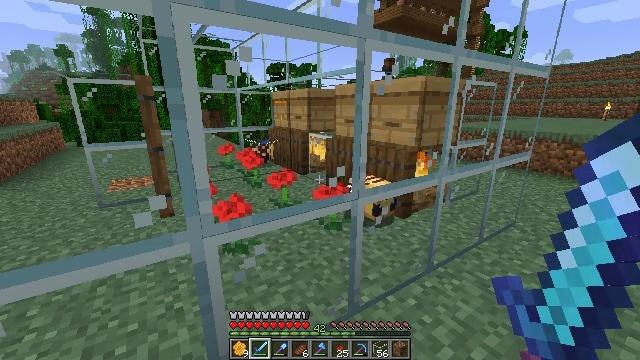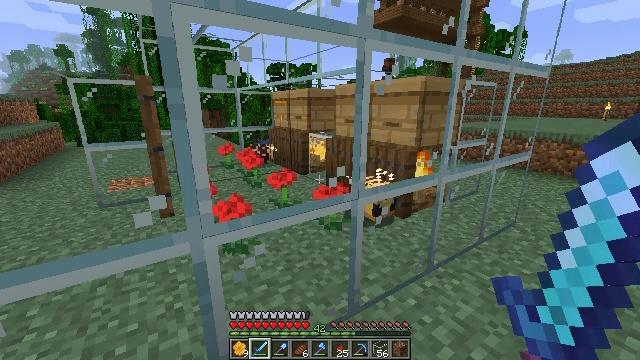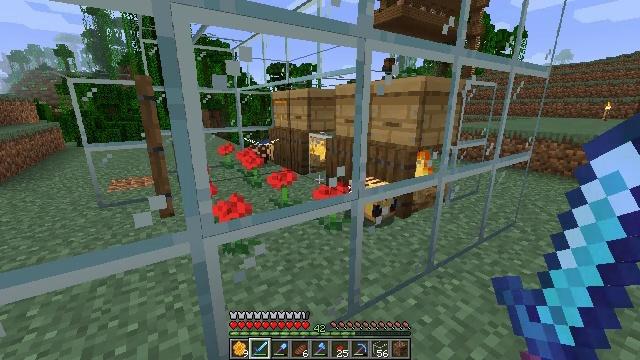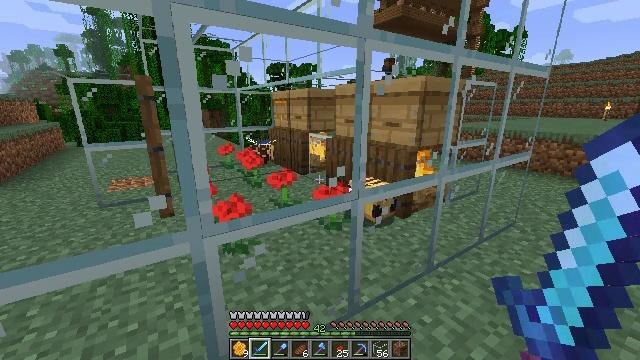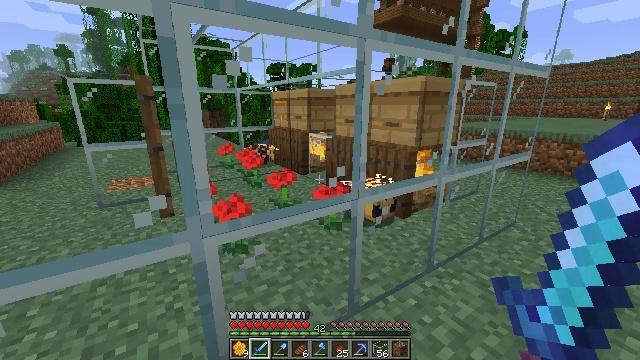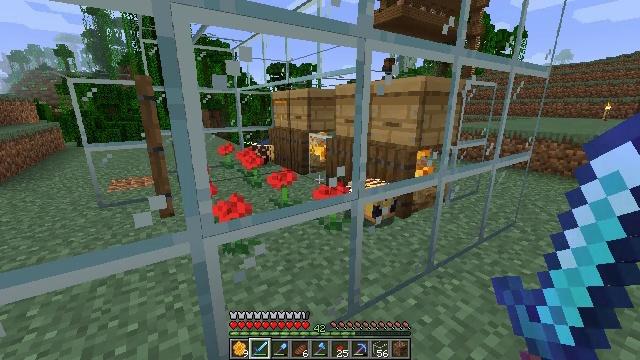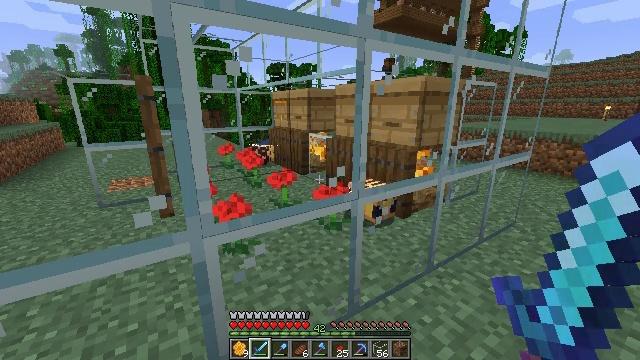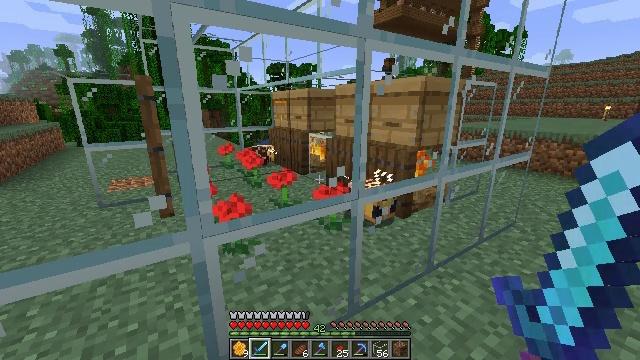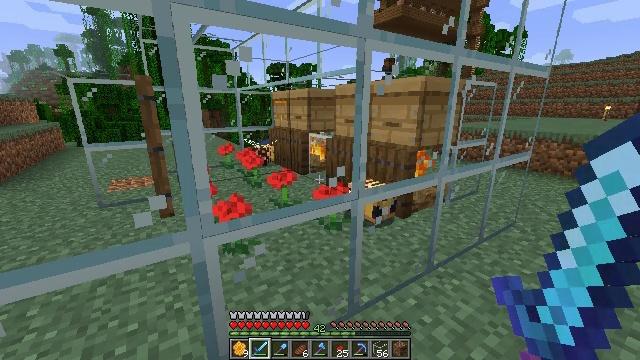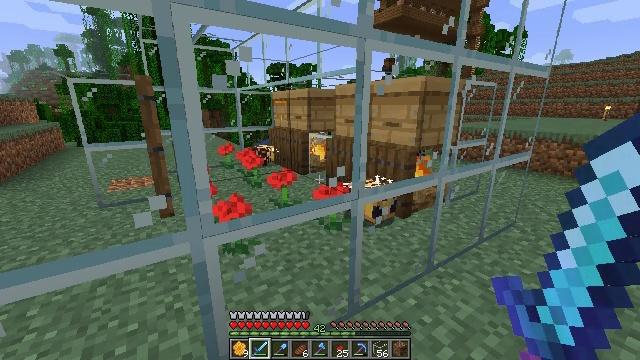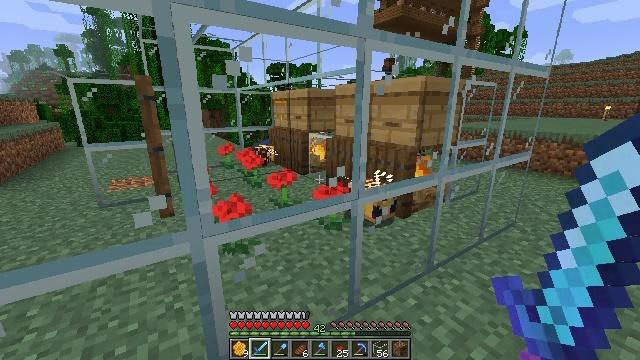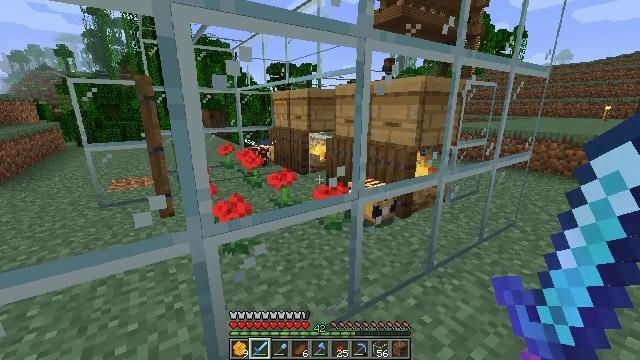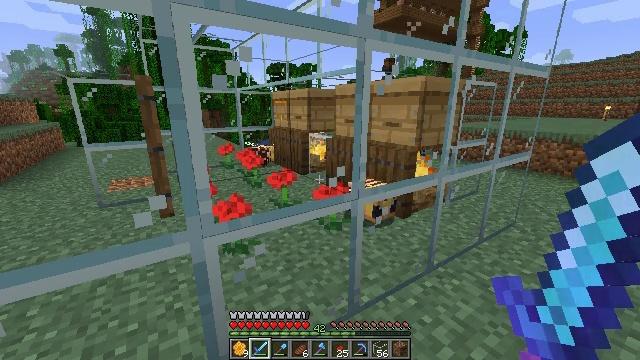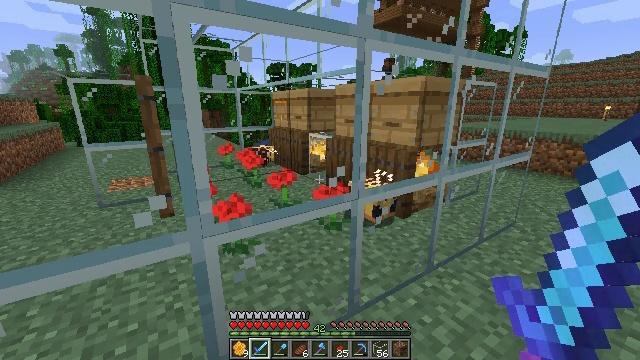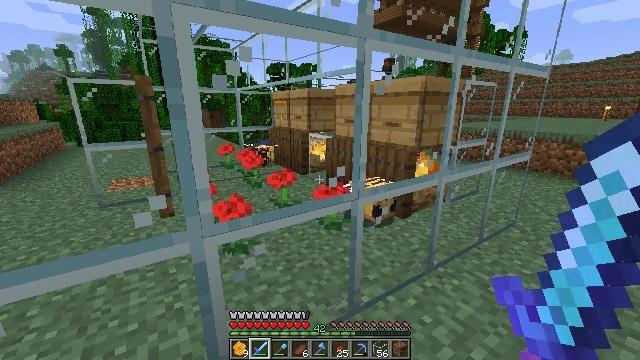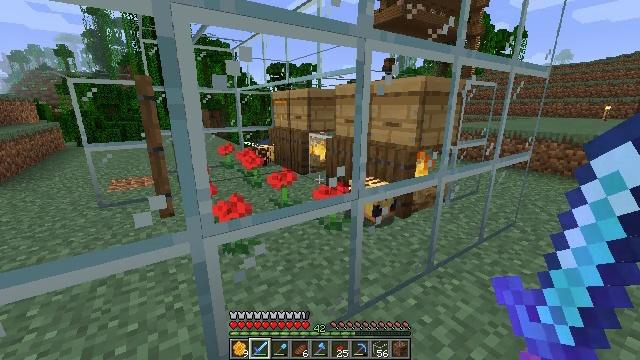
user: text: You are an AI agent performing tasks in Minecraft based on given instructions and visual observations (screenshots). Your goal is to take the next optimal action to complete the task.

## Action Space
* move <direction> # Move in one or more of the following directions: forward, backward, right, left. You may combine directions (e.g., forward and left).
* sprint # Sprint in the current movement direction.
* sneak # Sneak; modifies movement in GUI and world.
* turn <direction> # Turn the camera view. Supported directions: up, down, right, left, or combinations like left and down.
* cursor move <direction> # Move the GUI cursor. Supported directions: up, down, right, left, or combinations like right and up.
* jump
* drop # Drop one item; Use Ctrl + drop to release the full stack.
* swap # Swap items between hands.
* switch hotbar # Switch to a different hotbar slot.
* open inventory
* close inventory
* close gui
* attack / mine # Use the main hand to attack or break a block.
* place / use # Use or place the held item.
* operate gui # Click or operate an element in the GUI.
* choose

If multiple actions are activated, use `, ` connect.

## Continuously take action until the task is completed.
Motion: motion action
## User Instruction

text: Collect the beehive for bees.
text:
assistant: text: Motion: no_op
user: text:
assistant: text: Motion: no_op
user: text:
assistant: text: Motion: no_op
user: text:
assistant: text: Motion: no_op
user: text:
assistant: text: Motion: no_op
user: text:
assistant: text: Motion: no_op
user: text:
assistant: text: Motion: no_op
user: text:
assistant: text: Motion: no_op
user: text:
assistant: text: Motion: no_op
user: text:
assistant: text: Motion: no_op
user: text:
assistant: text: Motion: no_op
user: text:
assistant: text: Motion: no_op
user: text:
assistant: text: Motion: no_op
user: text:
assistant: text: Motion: no_op
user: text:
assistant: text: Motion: no_op
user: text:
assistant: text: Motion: no_op
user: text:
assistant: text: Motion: no_op
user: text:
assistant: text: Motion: no_op
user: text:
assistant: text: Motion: no_op
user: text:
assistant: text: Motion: no_op
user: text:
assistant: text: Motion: no_op
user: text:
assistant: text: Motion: no_op
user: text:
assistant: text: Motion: no_op
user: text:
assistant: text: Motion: no_op
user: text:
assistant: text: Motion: no_op
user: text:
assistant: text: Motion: no_op
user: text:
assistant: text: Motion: no_op
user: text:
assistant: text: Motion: no_op
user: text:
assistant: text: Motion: no_op
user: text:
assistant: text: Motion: no_op